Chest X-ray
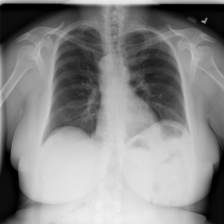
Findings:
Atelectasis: negative
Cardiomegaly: negative
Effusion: negative
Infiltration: negative
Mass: negative
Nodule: negative
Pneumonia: negative
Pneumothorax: negative
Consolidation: negative
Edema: negative
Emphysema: negative
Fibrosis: negative
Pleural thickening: negative
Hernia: negative